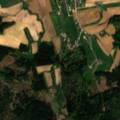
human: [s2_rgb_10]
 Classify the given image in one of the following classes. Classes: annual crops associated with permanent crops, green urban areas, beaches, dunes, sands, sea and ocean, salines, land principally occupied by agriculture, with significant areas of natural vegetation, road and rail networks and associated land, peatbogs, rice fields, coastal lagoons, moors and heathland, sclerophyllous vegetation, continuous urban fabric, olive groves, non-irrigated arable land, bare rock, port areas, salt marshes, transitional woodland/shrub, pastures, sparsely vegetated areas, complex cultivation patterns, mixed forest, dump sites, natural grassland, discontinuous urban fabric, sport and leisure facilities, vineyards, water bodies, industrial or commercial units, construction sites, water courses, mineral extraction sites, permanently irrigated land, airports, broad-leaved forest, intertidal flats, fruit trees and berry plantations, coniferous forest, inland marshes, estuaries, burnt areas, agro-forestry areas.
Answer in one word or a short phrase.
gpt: non-irrigated arable land, pastures, complex cultivation patterns, mixed forest